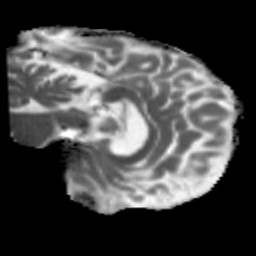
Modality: MD
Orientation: sagittal
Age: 66
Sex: male
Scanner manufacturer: siemens
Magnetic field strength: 3 T
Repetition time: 5.47 s
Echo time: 0.0854 s